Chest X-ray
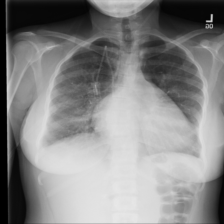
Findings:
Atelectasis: negative
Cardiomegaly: negative
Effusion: negative
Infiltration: negative
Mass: negative
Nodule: negative
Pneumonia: negative
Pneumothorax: negative
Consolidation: negative
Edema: negative
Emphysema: negative
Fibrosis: negative
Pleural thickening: negative
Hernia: negative